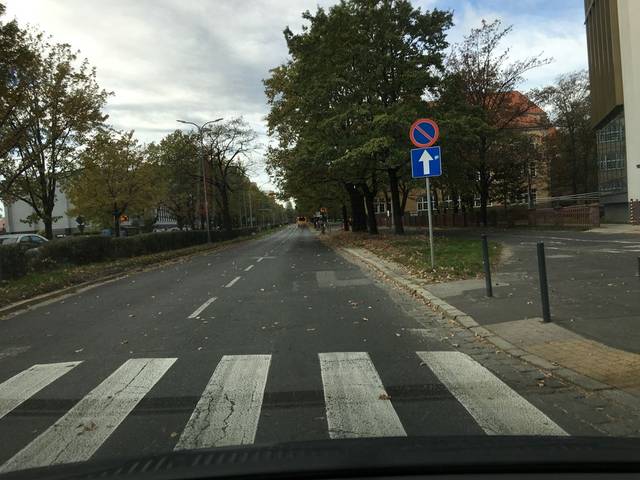
Region: Germany
Coordinates: 51.09, 17.028